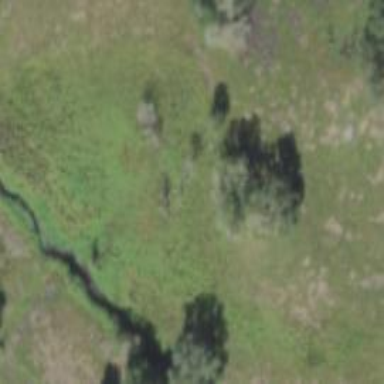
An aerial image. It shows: Marshy wetland area.